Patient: sex M, age 34
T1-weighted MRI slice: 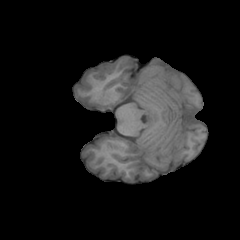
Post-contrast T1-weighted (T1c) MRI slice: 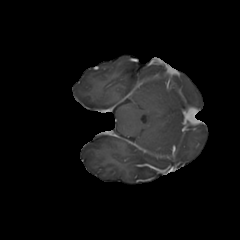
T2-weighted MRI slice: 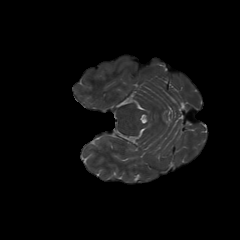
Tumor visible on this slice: no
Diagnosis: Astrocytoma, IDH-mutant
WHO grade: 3